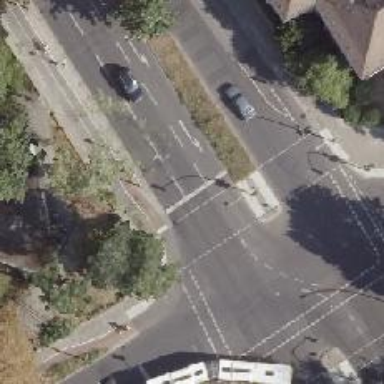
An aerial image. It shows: Secondary road with asphalt surface. There is cycle track on the right side.